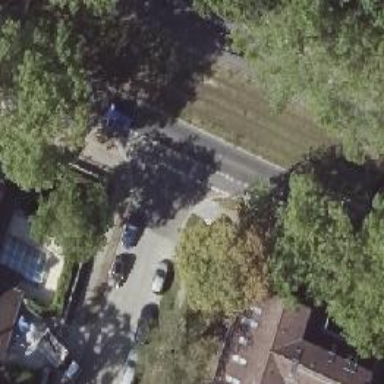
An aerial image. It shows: Unmarked road crossing.